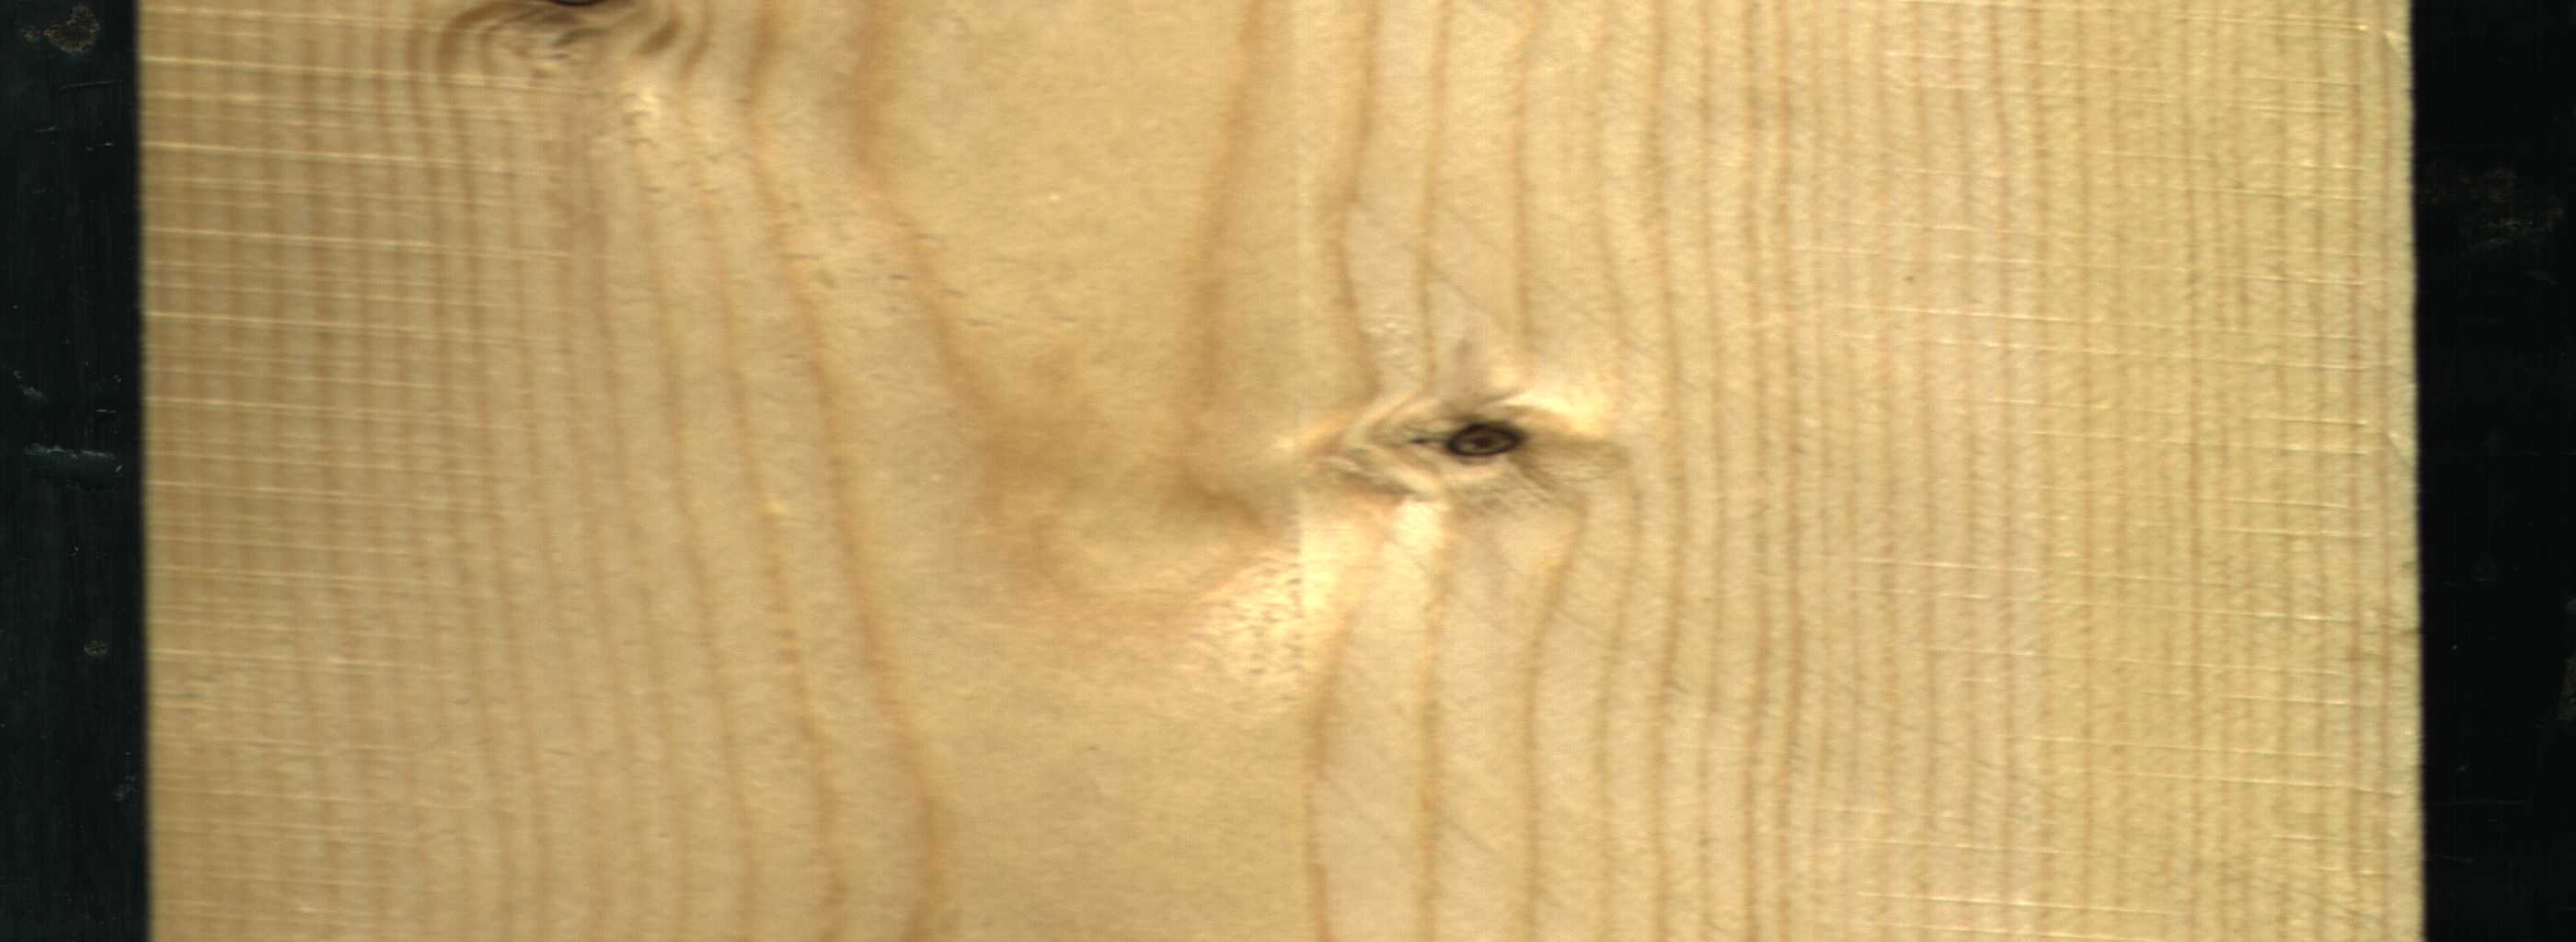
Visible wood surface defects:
Dead_Knot
Dead_Knot